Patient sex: M
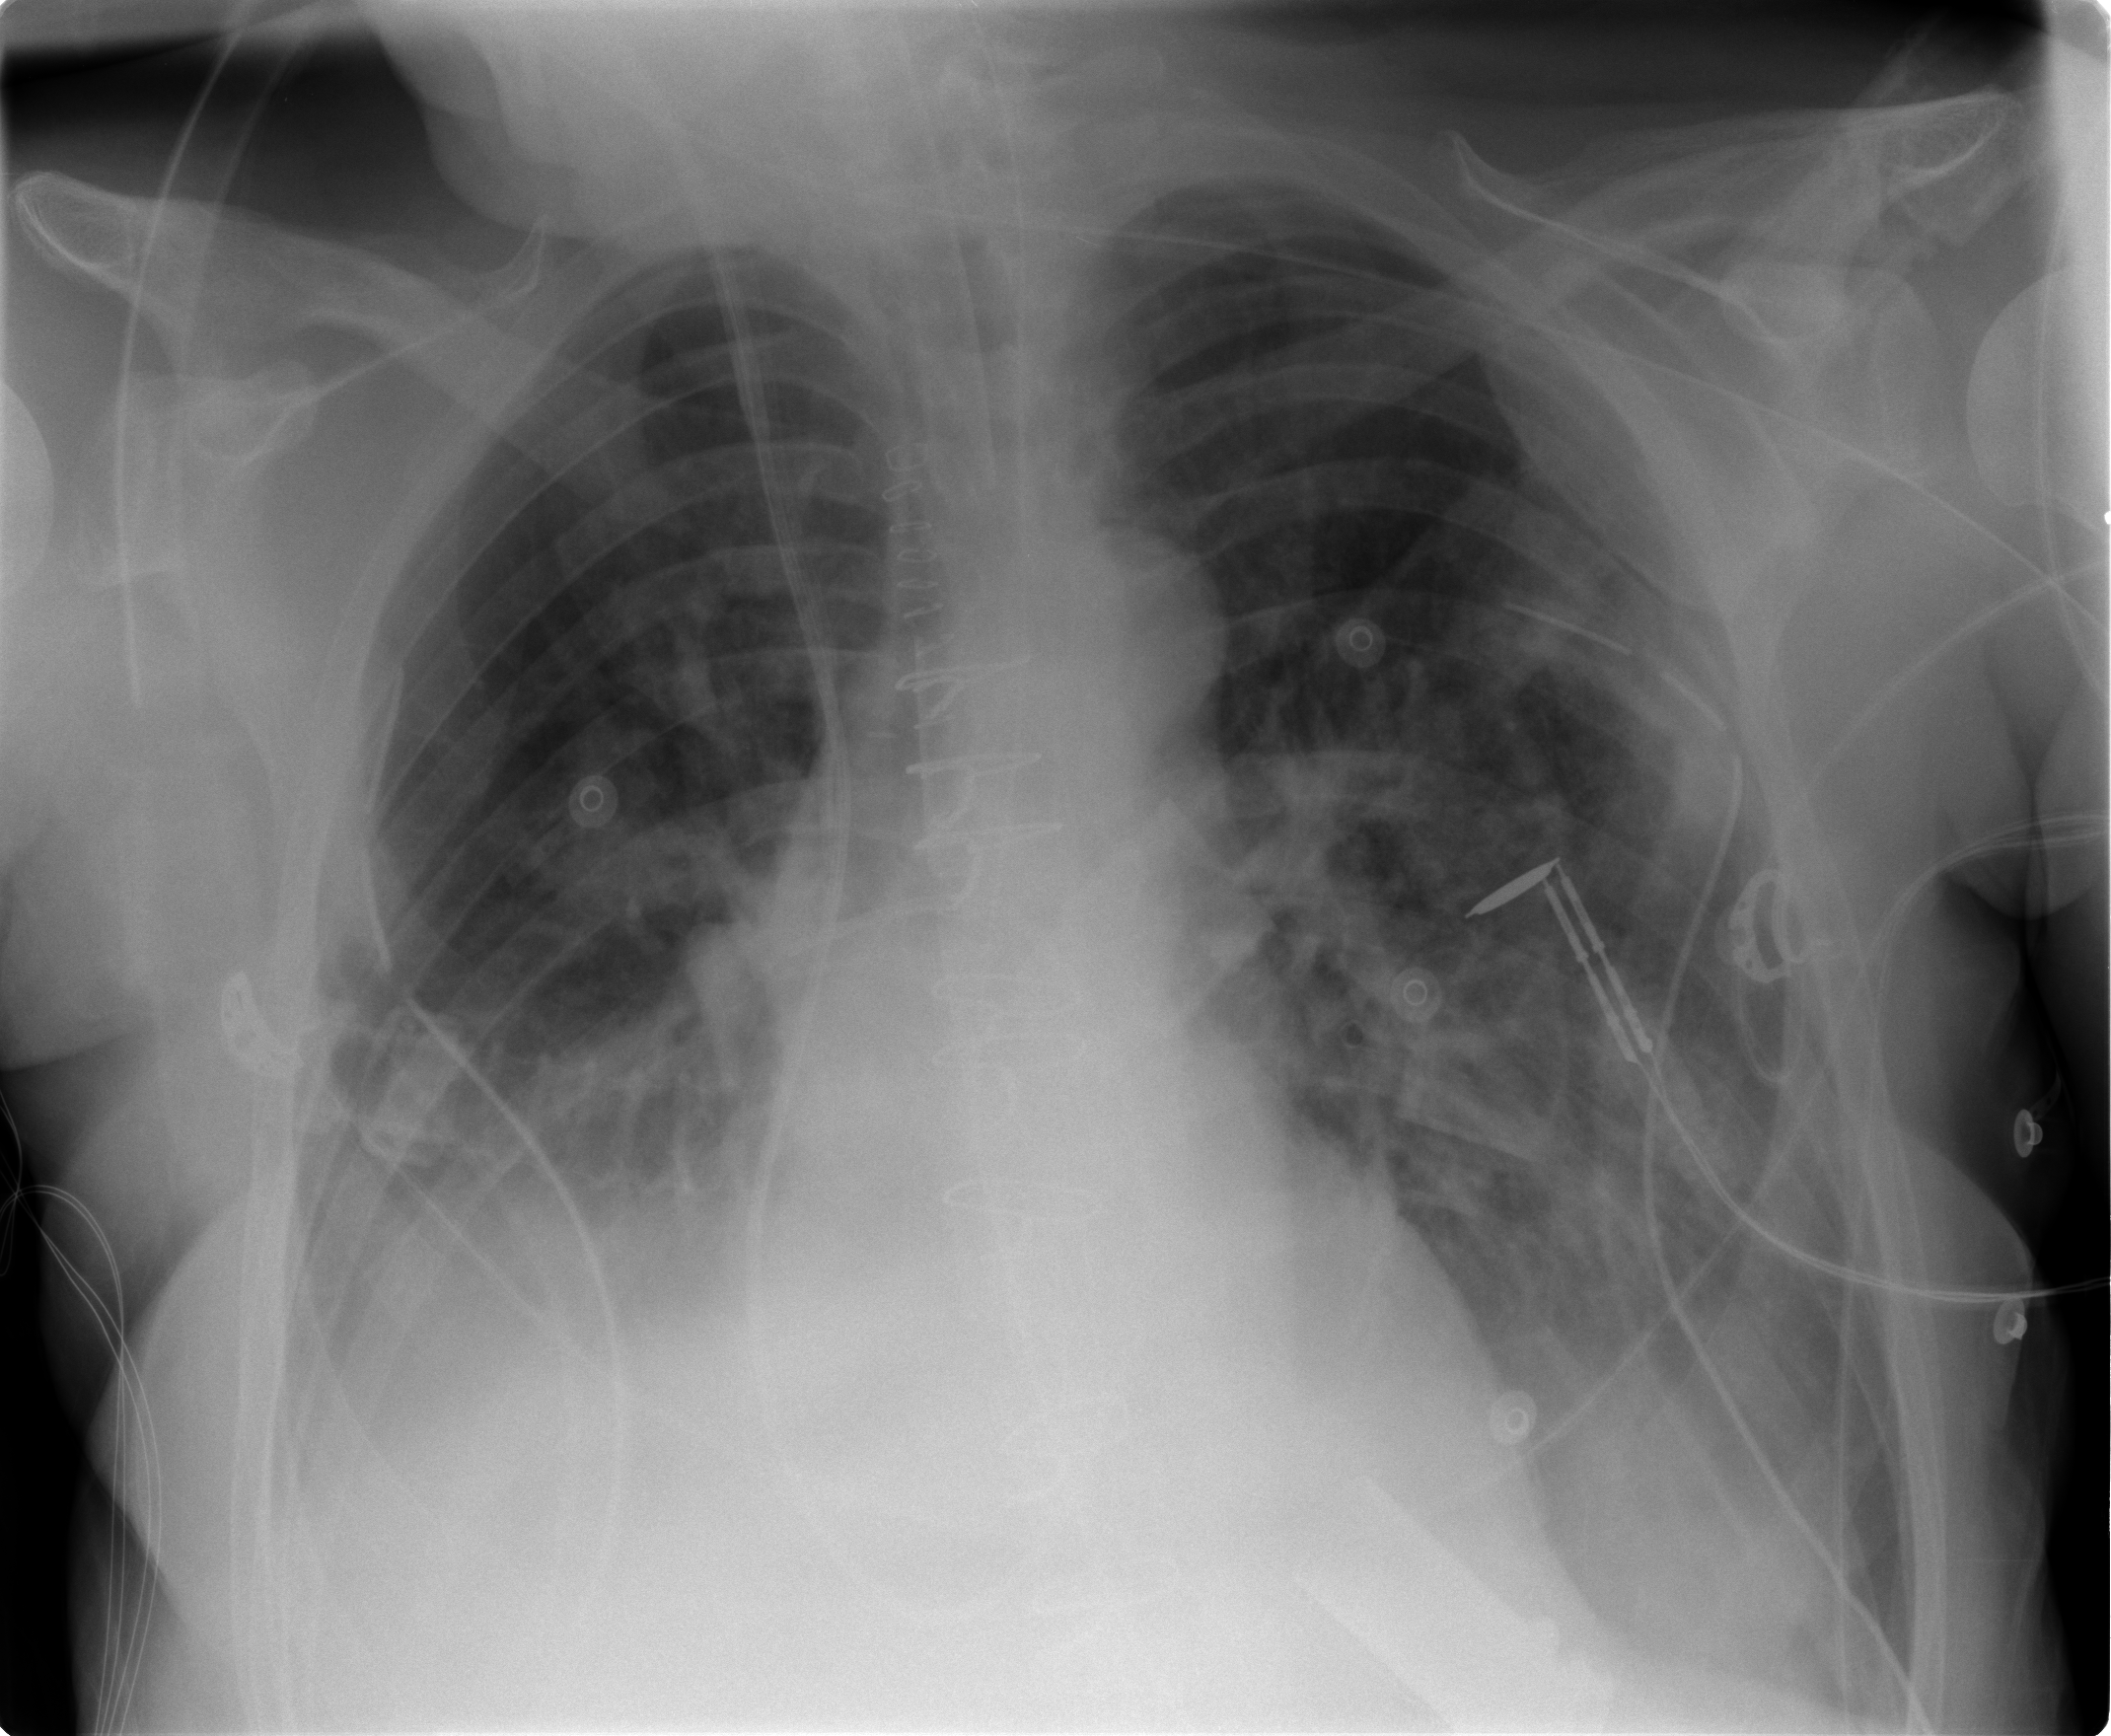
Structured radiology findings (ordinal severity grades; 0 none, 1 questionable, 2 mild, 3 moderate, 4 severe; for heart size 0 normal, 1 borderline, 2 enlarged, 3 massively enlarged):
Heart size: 0
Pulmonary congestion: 2
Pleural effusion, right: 1
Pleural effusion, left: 0
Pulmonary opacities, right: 0
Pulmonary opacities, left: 0
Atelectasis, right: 1
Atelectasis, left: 0